Question: im making a little program in C to make .cpp and .h files for me when i call the program from a console. It's working but when i use the program, after i pressed enter and the files where made, i get a popup error: HEAP CORRUPTION DETECTED.
can anyone help me out with this?
'''
#include <stdio.h>
#include <stdlib.h>
#include <string.h>
#include <Windows.h>
#include <direct.h>
#pragma warning(disable : 4996)
int main(int argc, char*argv[]) {
if (argc < 2 ) {
printf("Not enough arguments given: usage [name]");
return;
}
char* name=(char*)malloc(strlen(argv[1]));
name = argv[1];
char* name2 = (char*)malloc(strlen(name));
strcpy(name2, name);
strcat(name, ".cpp");
strcat(name2, ".h");
name[strlen(name) + 1] = '';
name2[strlen(name2)+ 1] = '';
FILE * fp = fopen(name, "w");
FILE * fp2 = fopen(name2, "w");
free(name);
free(name2);
return 0;
}
'''

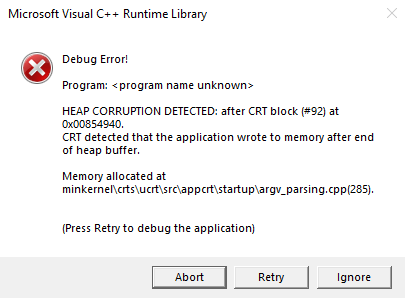
Answer: You do not allocate enough long in
> '''
char* name=(char*)malloc(strlen(argv[1]));
name = argv[1];
char* name2 = (char*)malloc(strlen(name));
strcpy(name2, name);
strcat(name, ".cpp");
strcat(name2, ".h");
'''
because you need space for ".cpp" and ".h" without forgetting the null terminating char, so a solution can be :
'''
size_t alen = strlen(argv[1]);
char * h = malloc(alen + 3);
char * cpp = malloc(alen + 5);
strcpy(h, argv[1]);
strcpy(h + alen, ".h");
strcpy(cpp, argv[1]);
strcpy(cpp + alen, ".cpp");
'''
and somewhere free and
In
> '''
name[strlen(name) + 1] = '';
name2[strlen(name2)+ 1] = '';
'''
you already suppose having the null terminating char to be able to use . (of course these lines do not exist using my proposal above)
In
> '''
free(name);
'''
you free 'argv[1]' and you cannot. (of course your two initial free do not exist using my proposal above)
In
> '''
if (argc < 2 ) {
printf("Not enough arguments given: usage [name]");
return;
}
'''
you return nothing, an is expected
You need also to check the success, and also the even we generally have enough memory for a program requiring few memory
---
Your can be :
'''
int main(int argc, char*argv[]) {
if (argc < 2 ) {
printf("Not enough arguments given: usage %s [name]
", *argv);
return -1;
}
size_t alen = strlen(argv[1]);
char * h = malloc(alen + 3);
char * cpp = malloc(alen + 5);
if ((h == NULL) || (cpp == NULL)) {
puts("not enough memory");
return -1;
}
strcpy(h, argv[1]);
strcpy(h + alen, ".h");
strcpy(cpp, argv[1]);
strcpy(cpp + alen, ".cpp");
FILE * fph = fopen(h, "w");
if (fph == NULL) {
printf("cannot open %s
", h);
return -1;
}
FILE * fpcpp = fopen(cpp, "w");
if (fcpp == NULL) {
printf("cannot open %s
", cpp);
return -1;
}
free(h);
free(cpp);
/* write in files */
fclose(fh);
fclose(fcpp);
return 0;
}
'''